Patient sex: F
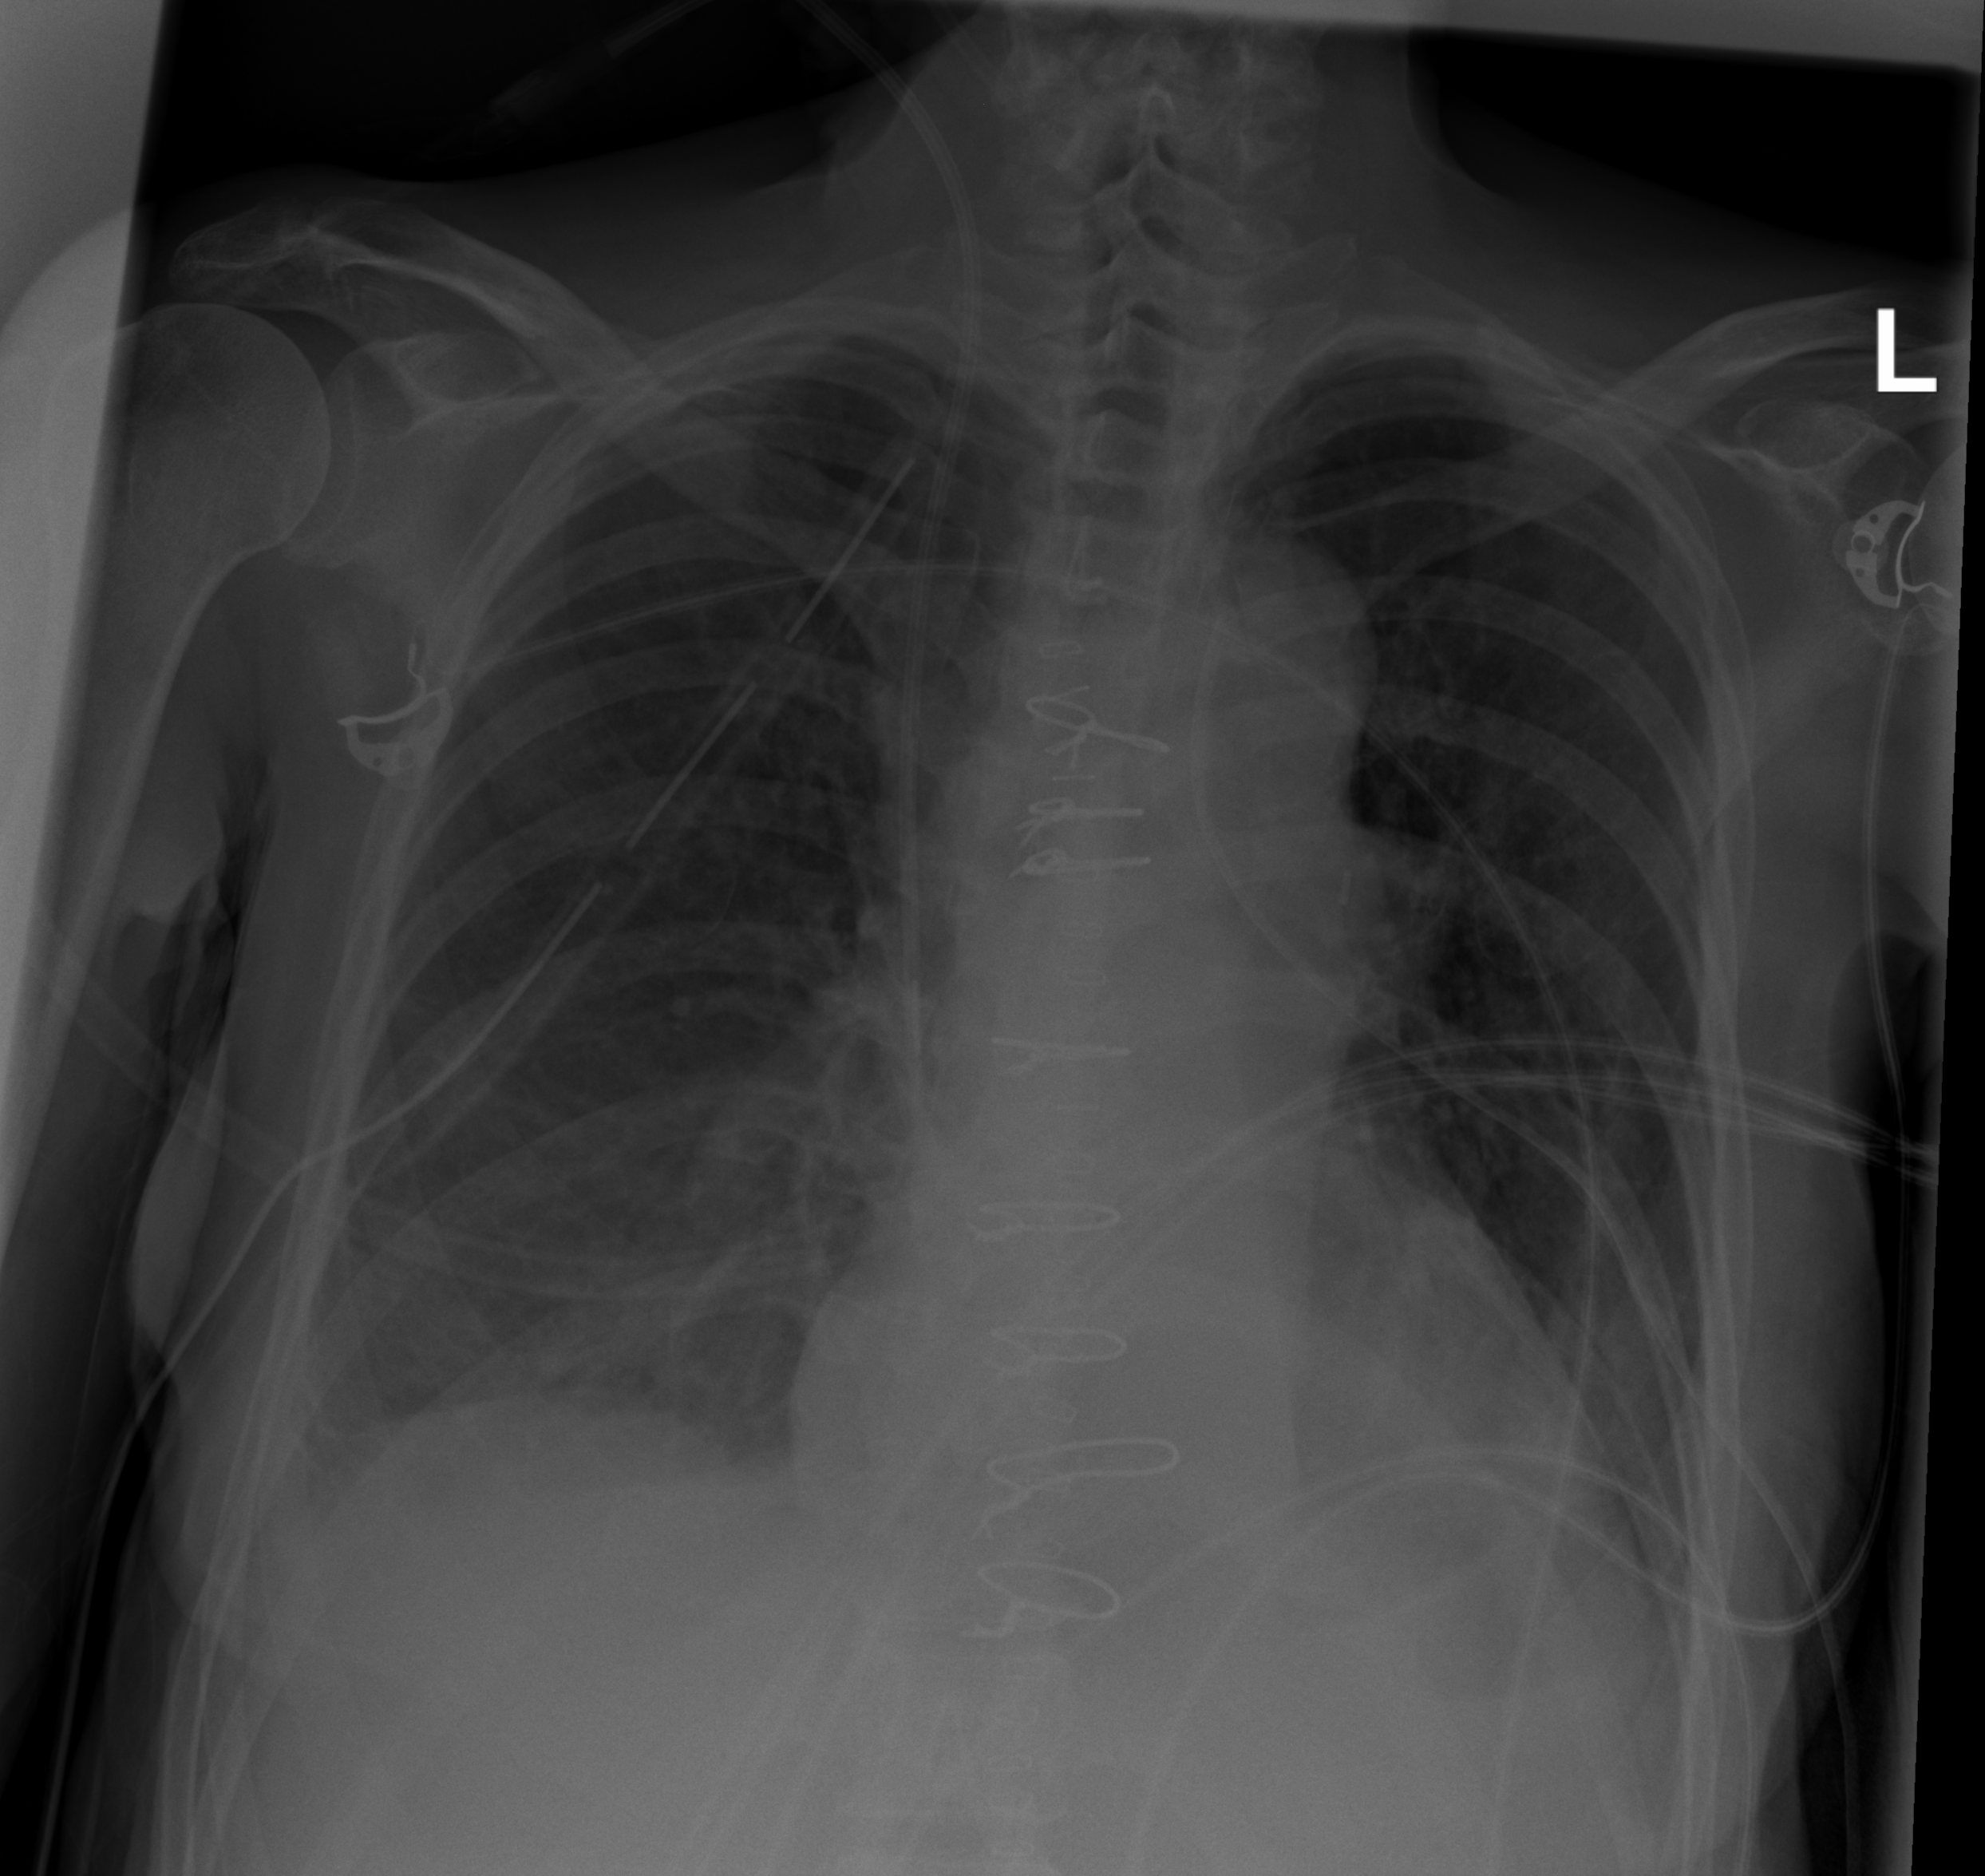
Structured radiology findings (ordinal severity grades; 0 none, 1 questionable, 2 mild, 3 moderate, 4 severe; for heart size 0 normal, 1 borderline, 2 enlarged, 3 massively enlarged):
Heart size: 0
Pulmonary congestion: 0
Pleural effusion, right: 2
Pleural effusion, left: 2
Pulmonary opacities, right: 0
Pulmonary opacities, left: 0
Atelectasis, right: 2
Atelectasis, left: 2